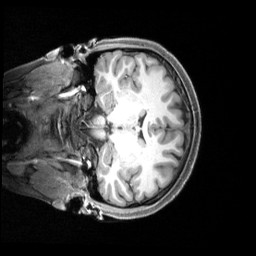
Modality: T1w
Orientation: coronal
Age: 20
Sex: female
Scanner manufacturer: siemens
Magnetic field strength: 3 T
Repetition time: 2.4 s
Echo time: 0.00219 s